Brain MRI, t1w sequence, axial 2D slice.
Patient: age 37, sex M, weight 90 kg, height 1.9 m
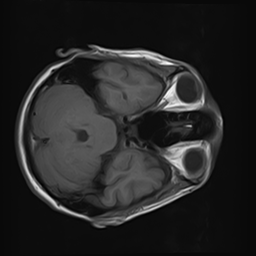